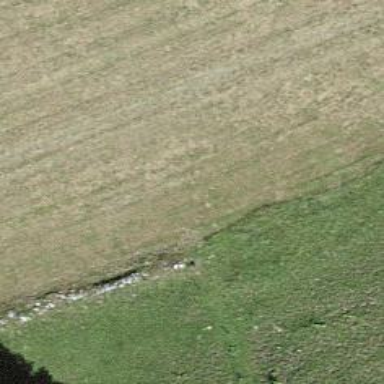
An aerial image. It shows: Dry stone wall barrier.